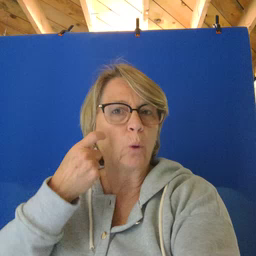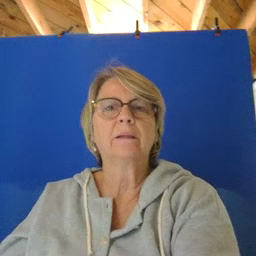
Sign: owie